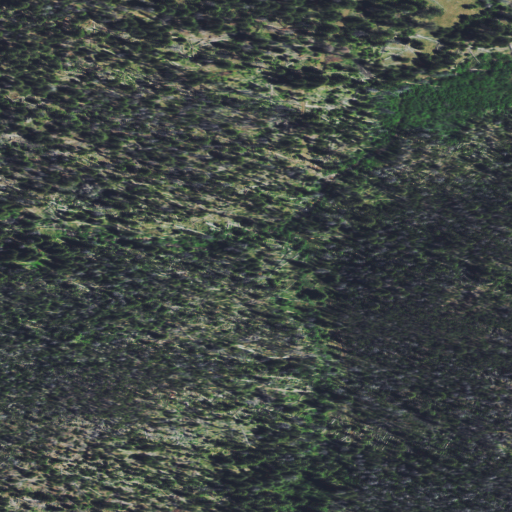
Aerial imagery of valley in Montana named Porcupine Gulch containing only evergreen forest